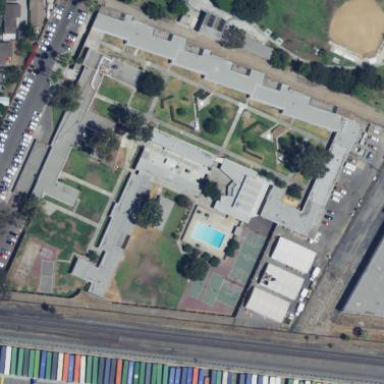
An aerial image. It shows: School.